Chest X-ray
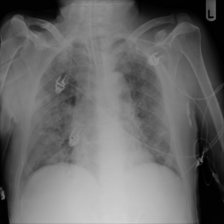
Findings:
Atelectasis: negative
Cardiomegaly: negative
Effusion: negative
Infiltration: positive
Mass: negative
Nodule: negative
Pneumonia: negative
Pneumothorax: negative
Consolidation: negative
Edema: negative
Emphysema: negative
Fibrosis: negative
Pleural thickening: negative
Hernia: negative